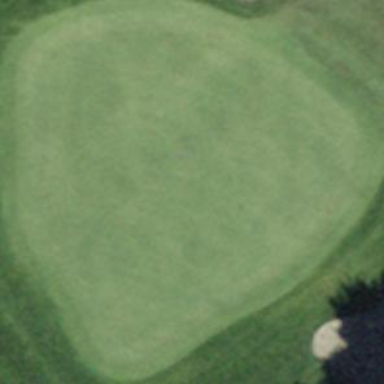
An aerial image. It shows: Golf green.